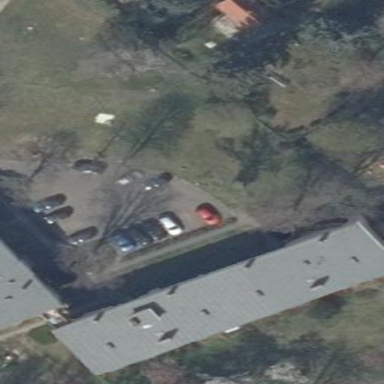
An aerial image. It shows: Flat-roofed apartment building.